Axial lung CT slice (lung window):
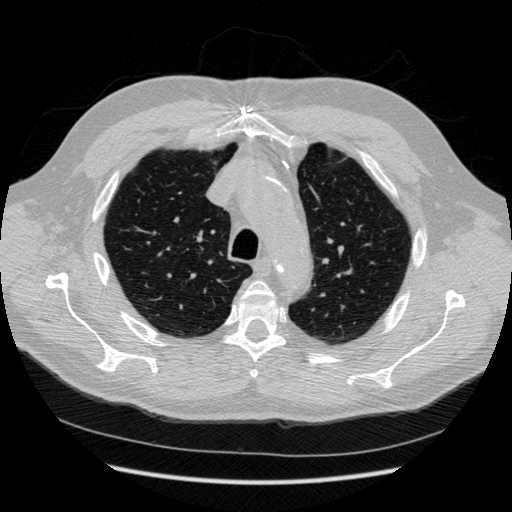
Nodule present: no